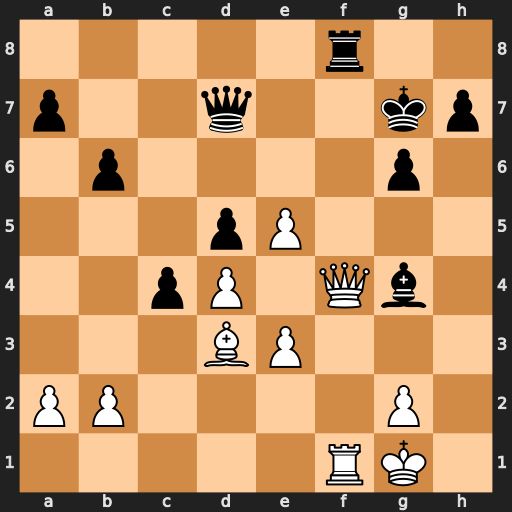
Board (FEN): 5r2/p2q2kp/1p4p1/3pP3/2pP1Qb1/3BP3/PP4P1/5RK1
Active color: w
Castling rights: -
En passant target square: -
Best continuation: Qxf8#